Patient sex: F
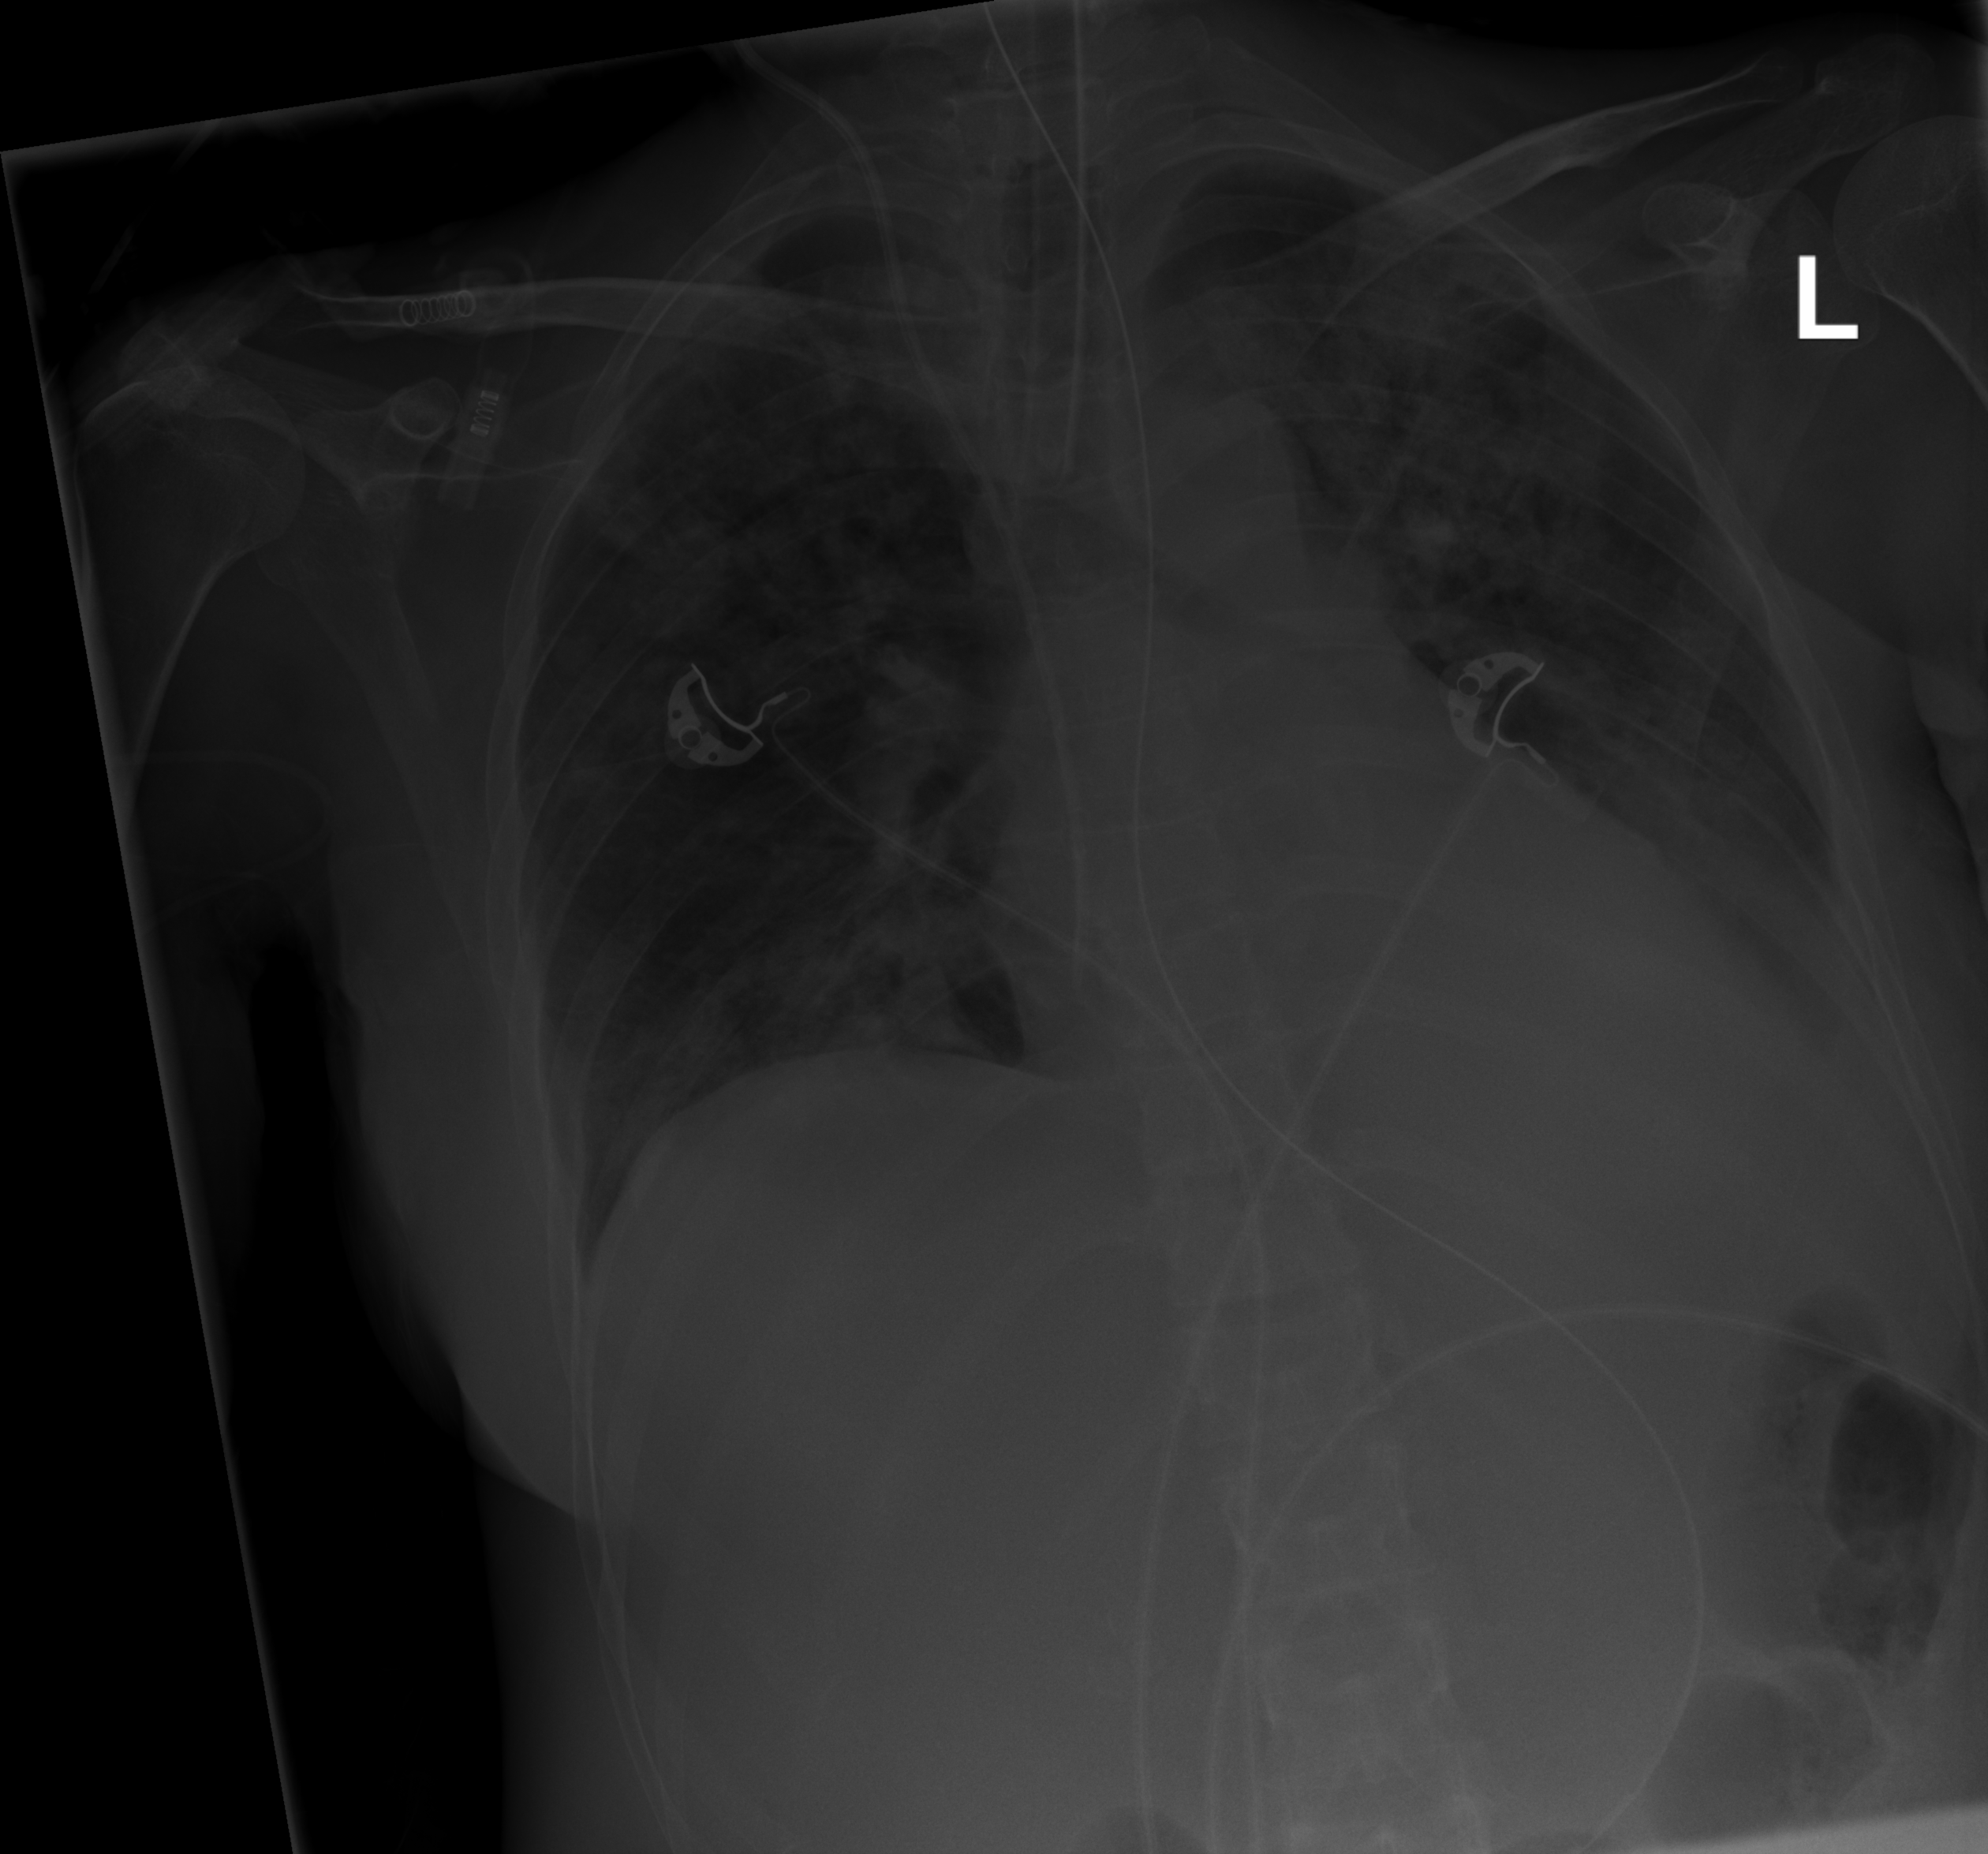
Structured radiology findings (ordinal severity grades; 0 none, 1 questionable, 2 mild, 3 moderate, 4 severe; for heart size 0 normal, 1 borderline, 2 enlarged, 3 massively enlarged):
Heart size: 0
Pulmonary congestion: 0
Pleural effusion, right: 0
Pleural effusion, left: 3
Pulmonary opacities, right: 3
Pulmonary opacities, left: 3
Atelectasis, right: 3
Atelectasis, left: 3